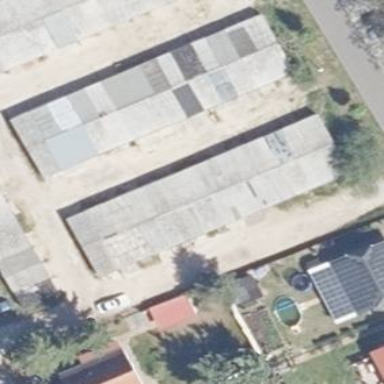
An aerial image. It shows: Garage building.